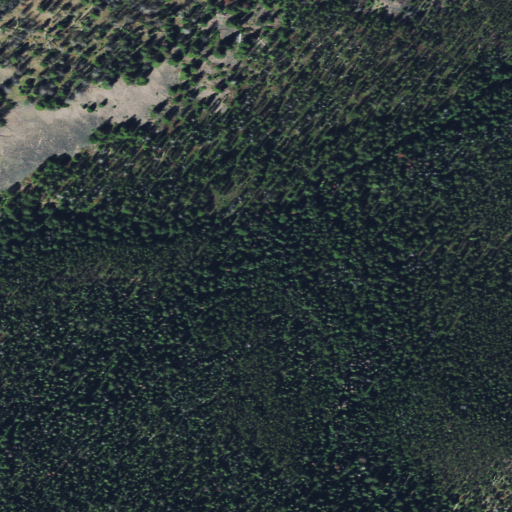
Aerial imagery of valley in Montana named Lawrie Gulch containing evergreen forest and shrub